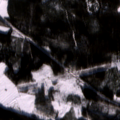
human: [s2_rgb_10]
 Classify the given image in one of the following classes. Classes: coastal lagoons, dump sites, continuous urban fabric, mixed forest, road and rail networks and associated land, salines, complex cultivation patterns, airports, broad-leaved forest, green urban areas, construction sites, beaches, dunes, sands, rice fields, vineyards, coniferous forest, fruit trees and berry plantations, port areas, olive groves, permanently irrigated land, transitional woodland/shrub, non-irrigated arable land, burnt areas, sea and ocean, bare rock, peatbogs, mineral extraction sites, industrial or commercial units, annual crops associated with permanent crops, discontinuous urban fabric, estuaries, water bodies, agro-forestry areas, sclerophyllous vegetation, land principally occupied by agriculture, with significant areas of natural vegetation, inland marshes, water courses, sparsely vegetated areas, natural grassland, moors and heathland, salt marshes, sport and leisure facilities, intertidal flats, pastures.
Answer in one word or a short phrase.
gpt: coniferous forest, mixed forest, transitional woodland/shrub